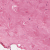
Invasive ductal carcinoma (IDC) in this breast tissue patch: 0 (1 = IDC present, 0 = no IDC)